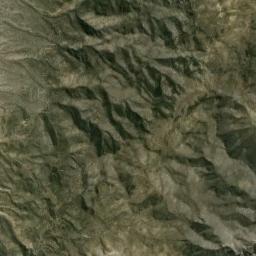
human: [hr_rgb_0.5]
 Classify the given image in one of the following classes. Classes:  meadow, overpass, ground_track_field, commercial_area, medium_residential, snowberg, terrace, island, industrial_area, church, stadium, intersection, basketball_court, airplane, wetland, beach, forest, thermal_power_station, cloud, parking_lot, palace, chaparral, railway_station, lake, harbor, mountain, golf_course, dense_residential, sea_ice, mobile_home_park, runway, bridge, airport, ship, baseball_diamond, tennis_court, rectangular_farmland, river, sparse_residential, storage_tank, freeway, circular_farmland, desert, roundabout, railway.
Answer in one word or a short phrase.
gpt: mountain